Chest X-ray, PA view. Patient: 73 years old, sex M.
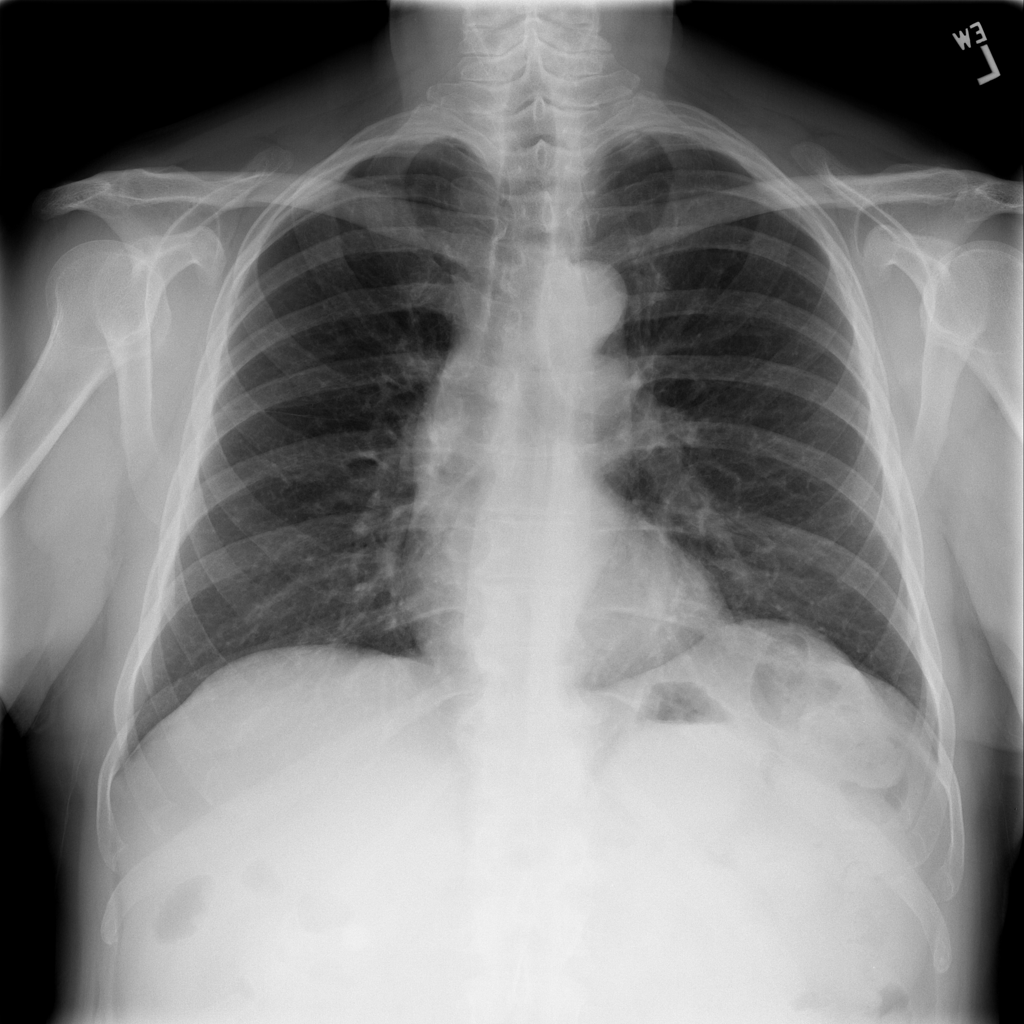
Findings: Mass